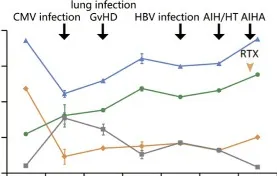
(A) T cell subsets: T cells decreased to the lowest level within 6 months post-transplantation, during which CMV infection occurred.
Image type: pathology (immunostaining)